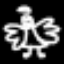
Label: angel